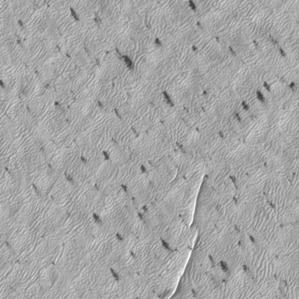
Label: frost